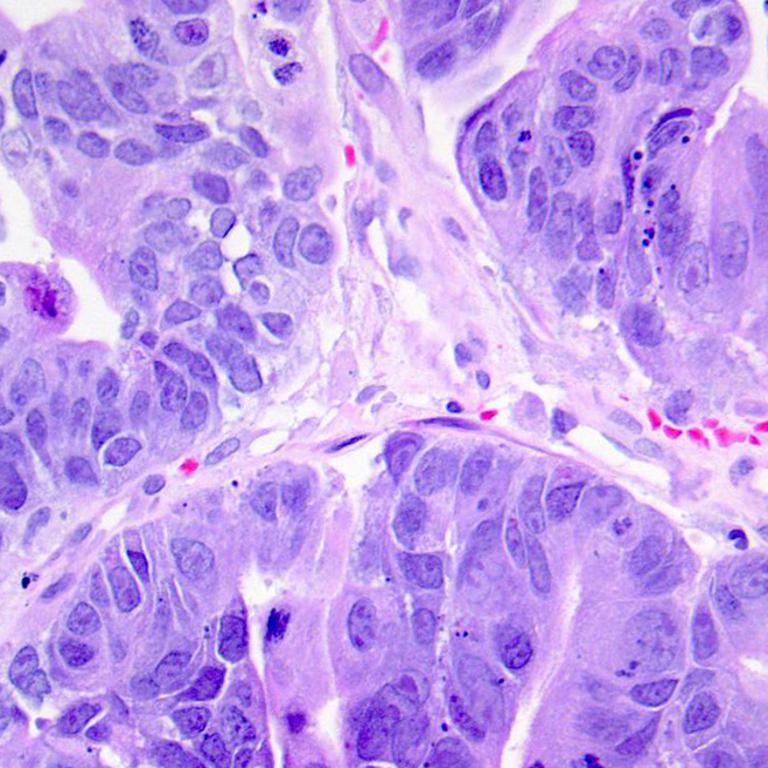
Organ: colon
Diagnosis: adenocarcinomas